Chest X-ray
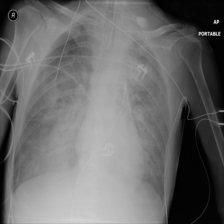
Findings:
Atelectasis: negative
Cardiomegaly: negative
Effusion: negative
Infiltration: positive
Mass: negative
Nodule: negative
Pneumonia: negative
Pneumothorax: negative
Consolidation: negative
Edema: negative
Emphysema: negative
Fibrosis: negative
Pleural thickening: negative
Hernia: negative